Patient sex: M
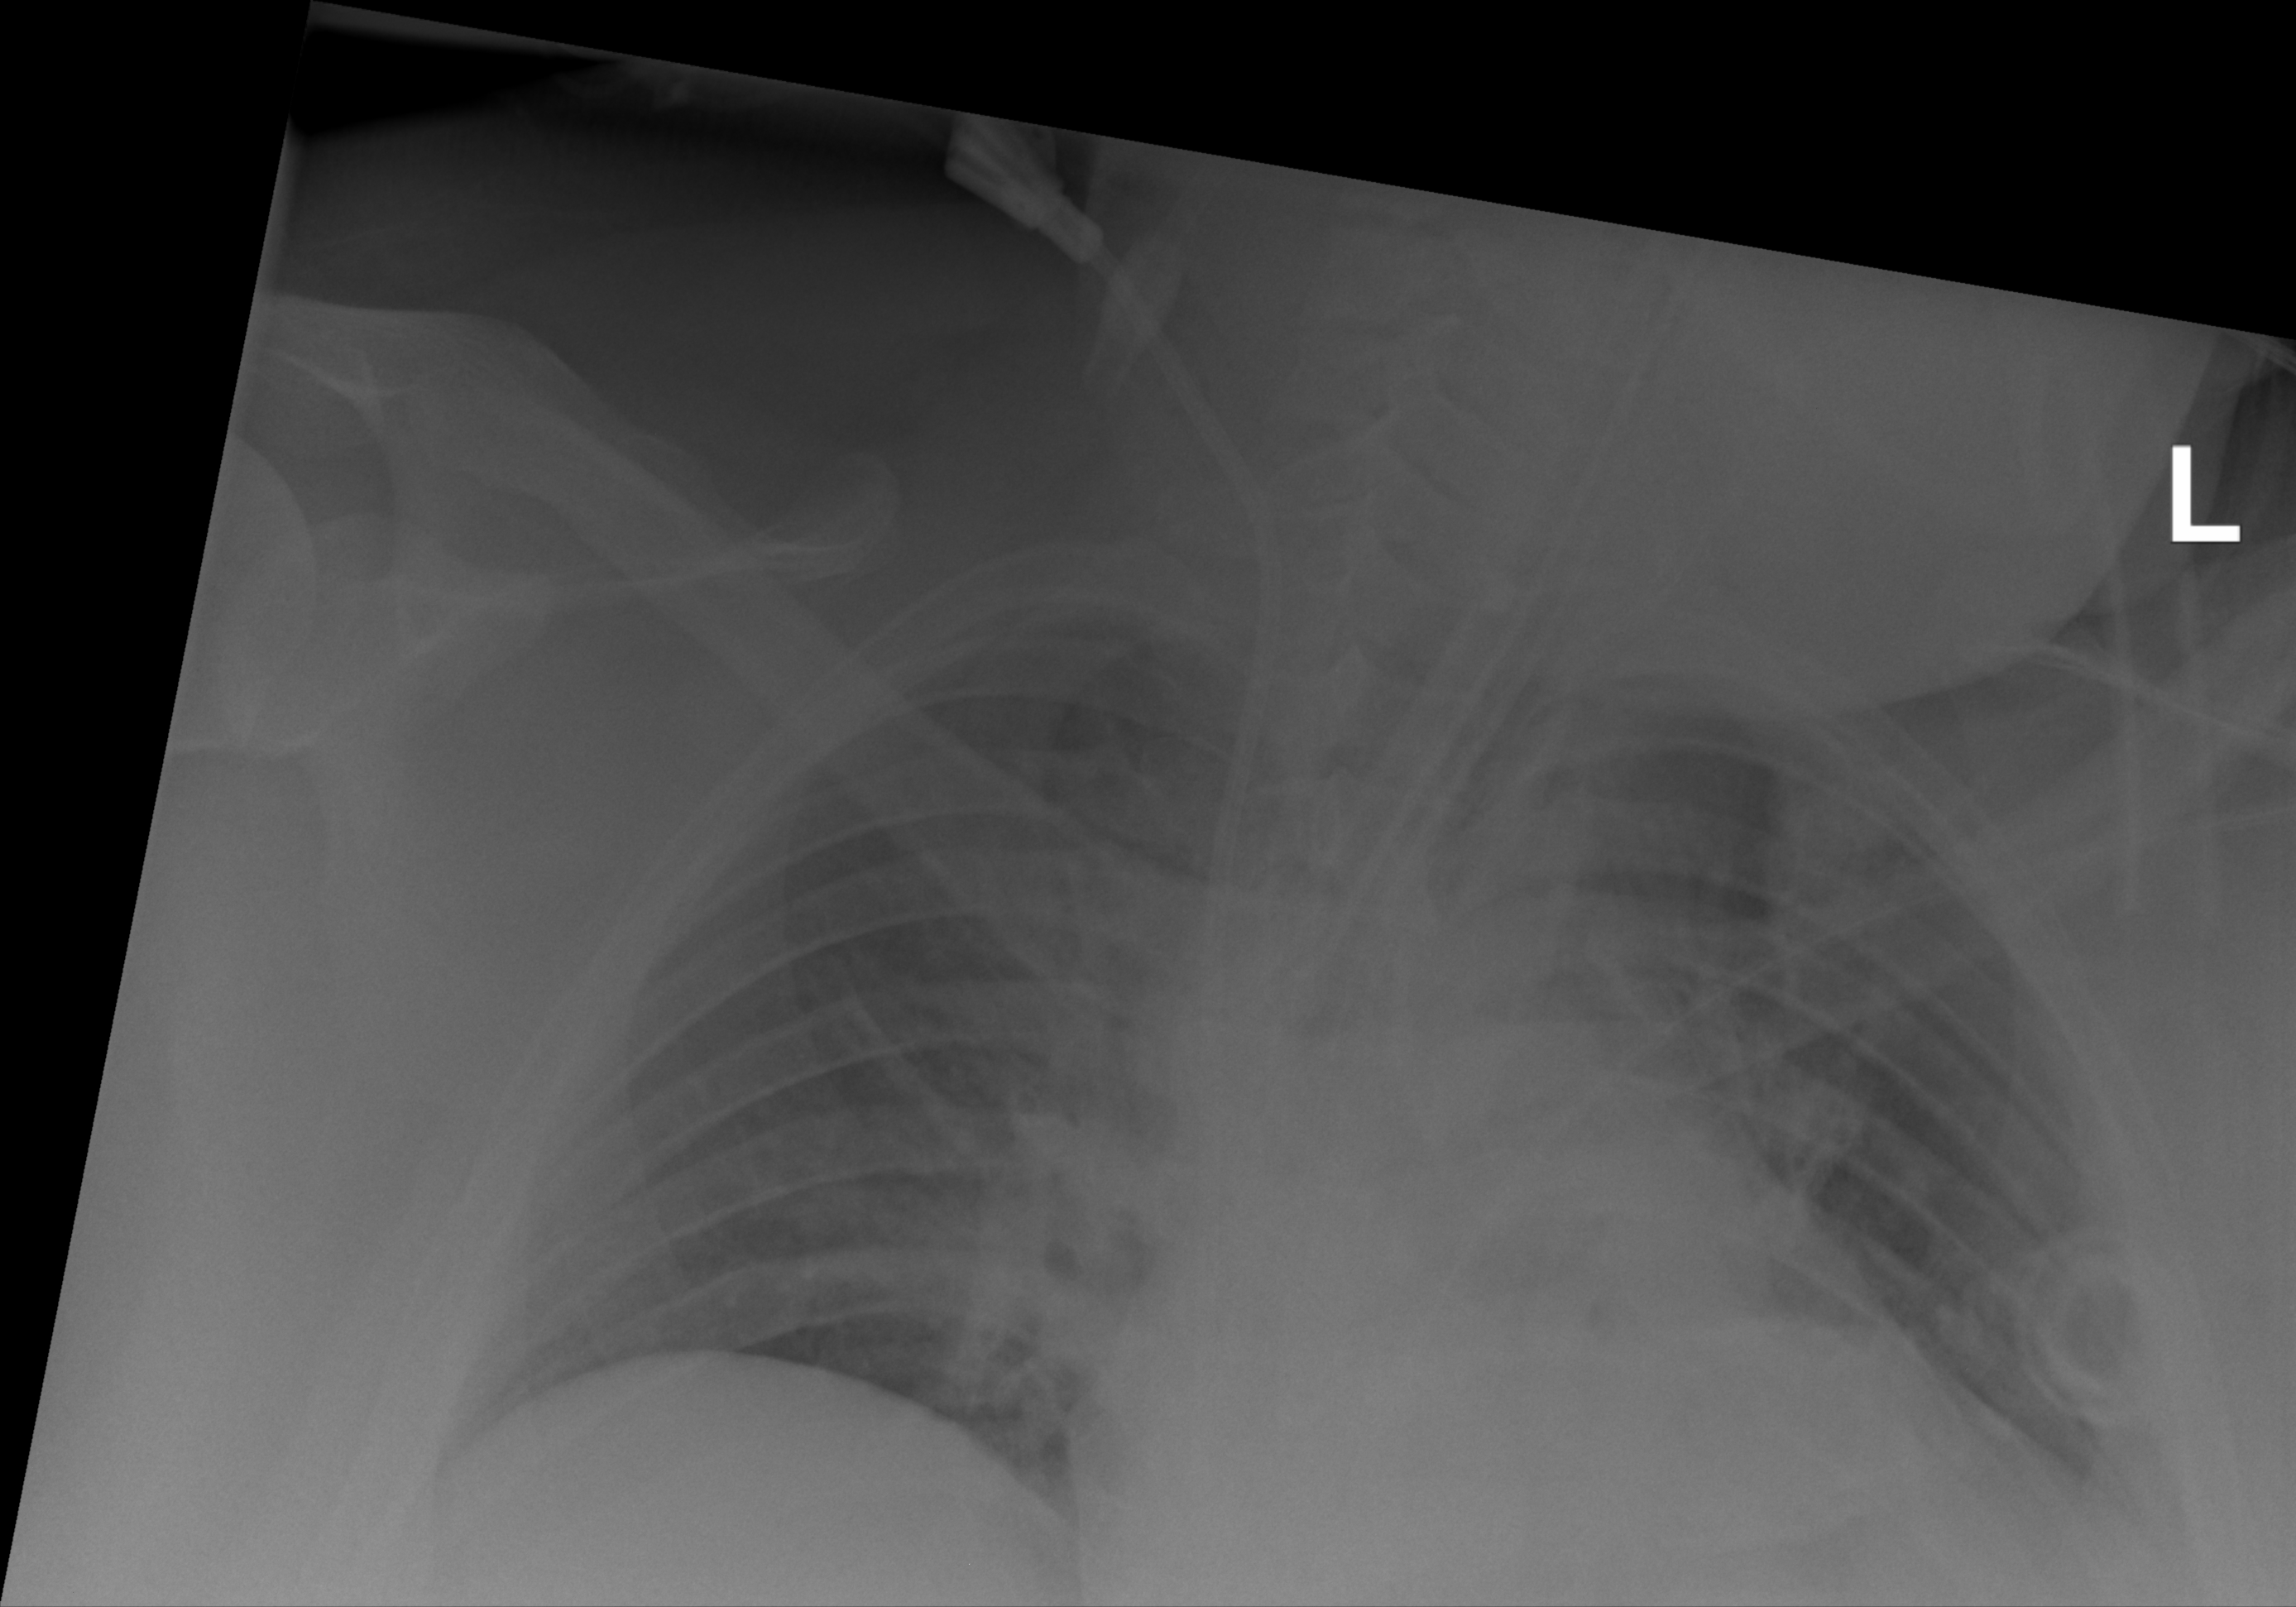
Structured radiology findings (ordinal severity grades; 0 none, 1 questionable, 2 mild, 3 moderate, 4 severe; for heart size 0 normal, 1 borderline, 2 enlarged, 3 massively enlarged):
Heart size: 2
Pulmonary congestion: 2
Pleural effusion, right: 0
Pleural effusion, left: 2
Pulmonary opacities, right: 0
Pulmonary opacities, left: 0
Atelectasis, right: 2
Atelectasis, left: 2